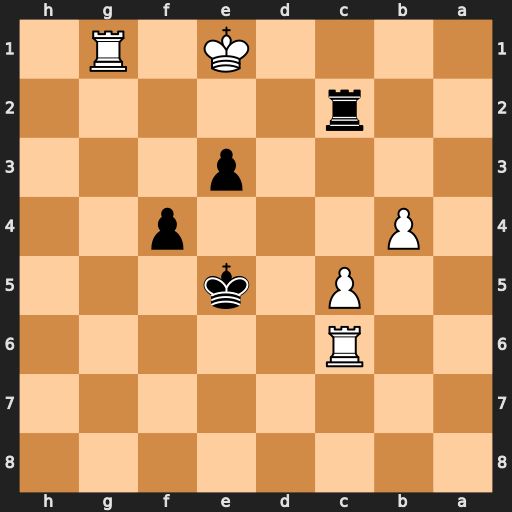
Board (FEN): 8/8/2R5/2P1k3/1P3p2/4p3/2r5/4K1R1
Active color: b
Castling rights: -
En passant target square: -
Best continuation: Rc1+ Ke2 Rxg1